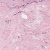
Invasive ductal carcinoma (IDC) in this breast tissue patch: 0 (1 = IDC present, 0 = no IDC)